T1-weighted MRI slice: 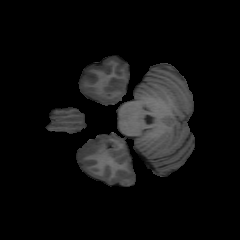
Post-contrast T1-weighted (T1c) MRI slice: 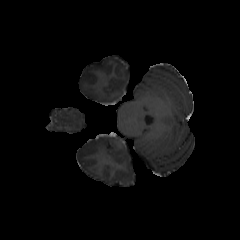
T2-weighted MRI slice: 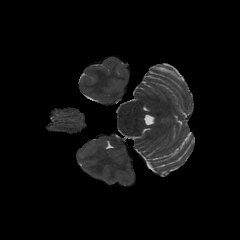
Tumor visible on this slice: no